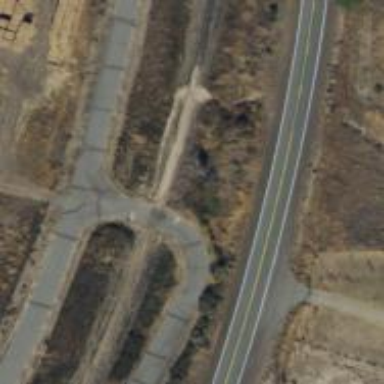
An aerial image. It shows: Stop road.